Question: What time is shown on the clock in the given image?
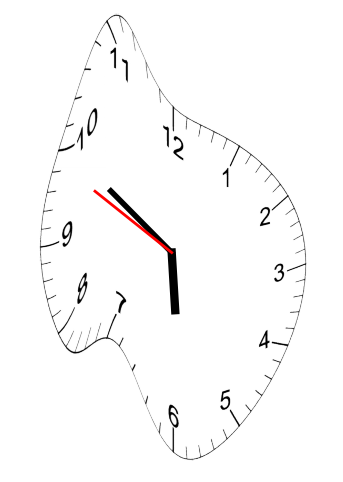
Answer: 05:49:49